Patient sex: M
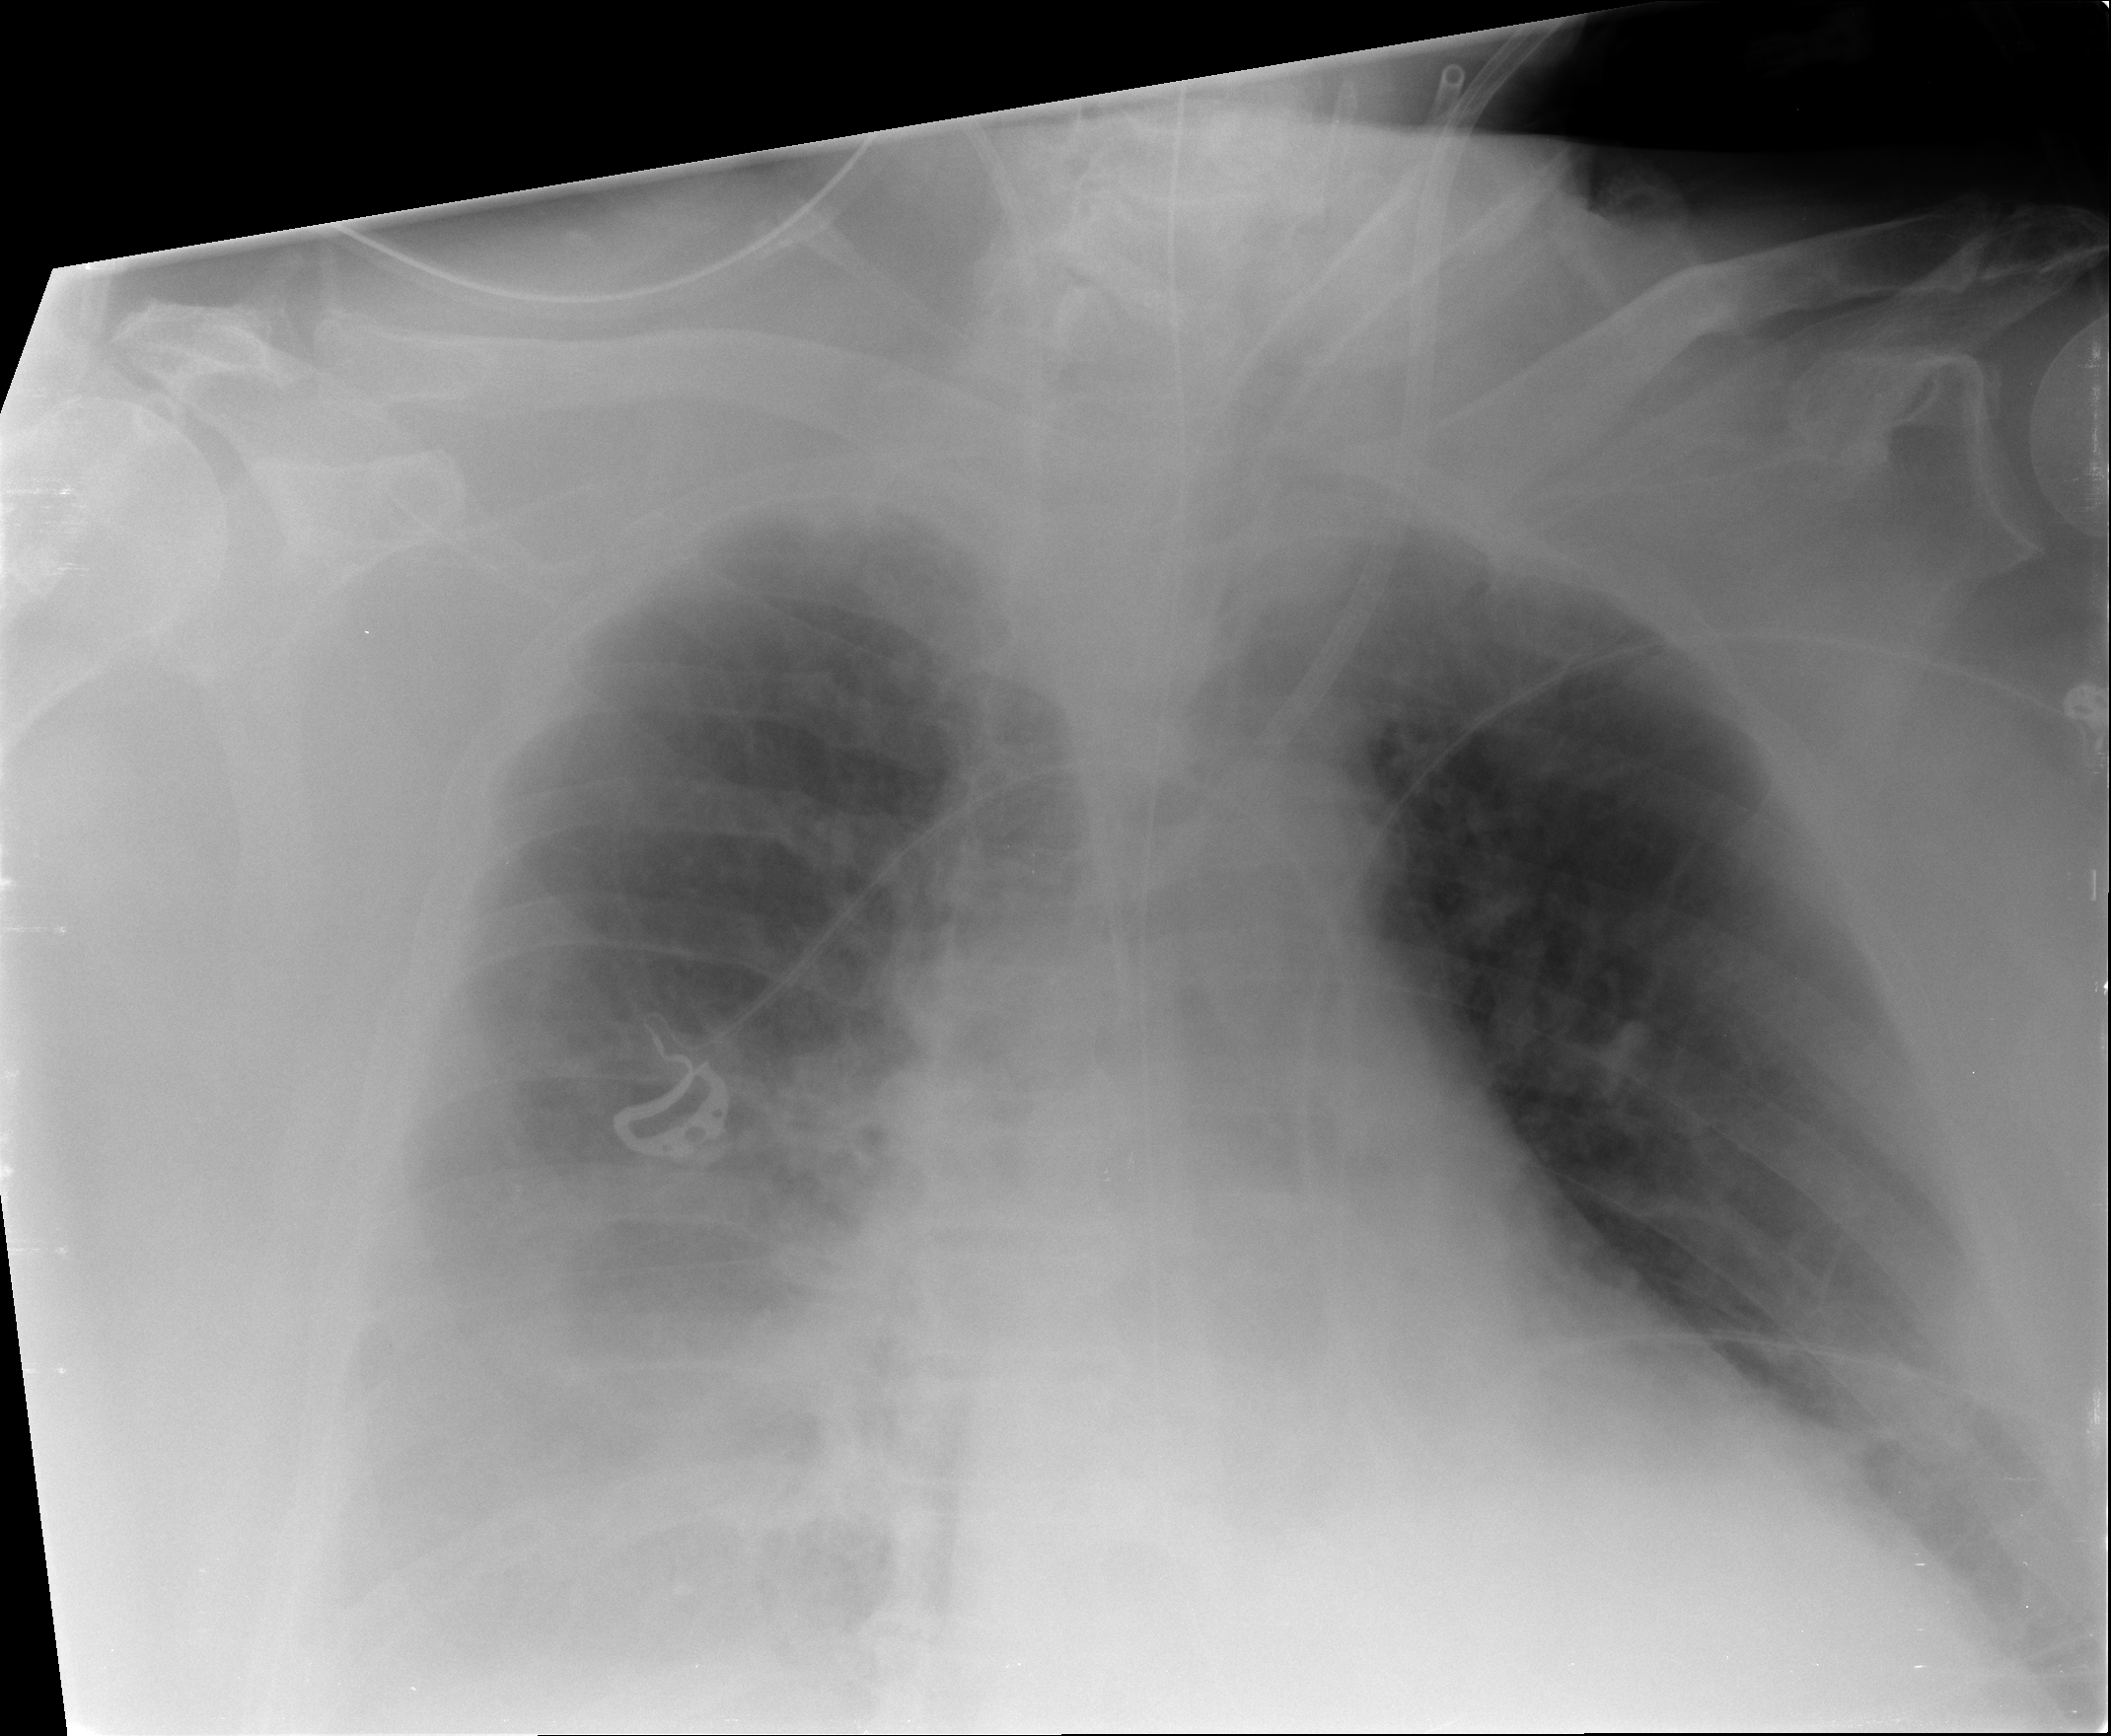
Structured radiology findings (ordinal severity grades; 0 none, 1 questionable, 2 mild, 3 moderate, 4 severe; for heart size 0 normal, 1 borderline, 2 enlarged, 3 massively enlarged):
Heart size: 2
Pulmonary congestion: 3
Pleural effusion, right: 3
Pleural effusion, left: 2
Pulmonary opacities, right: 2
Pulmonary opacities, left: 2
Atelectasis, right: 2
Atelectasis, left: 2